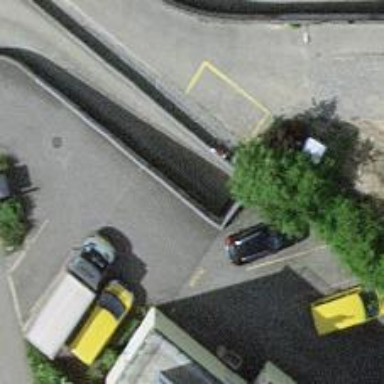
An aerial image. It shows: Parking entrance.